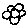
Label: flower